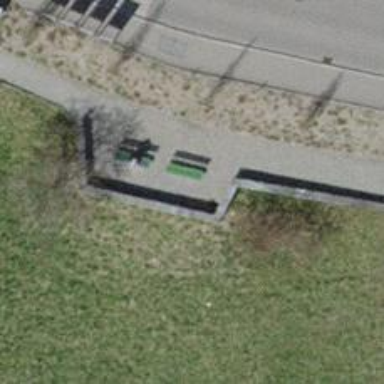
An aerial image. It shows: Viewpoint with bench for relaxing and enjoying the scenery.